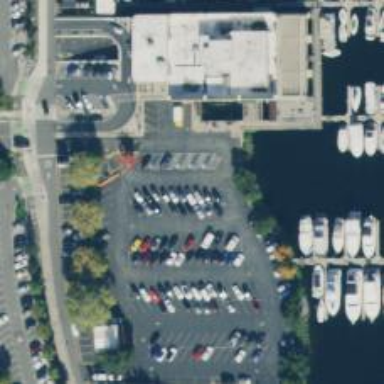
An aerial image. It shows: Parking space.